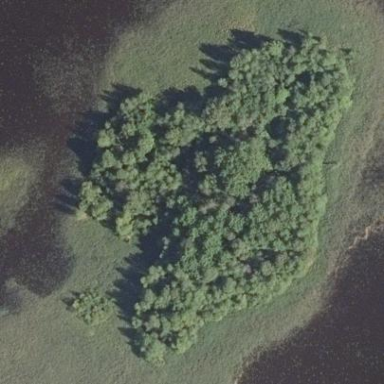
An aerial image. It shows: Islet covered with broadleaved woodland.